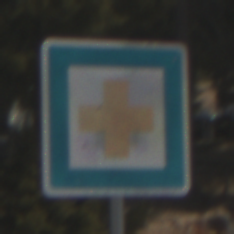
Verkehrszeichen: ErsteHilfe
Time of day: Midday
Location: Outdoor (Nature)
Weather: PartlyCloudy
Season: NotSpecified
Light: Natural